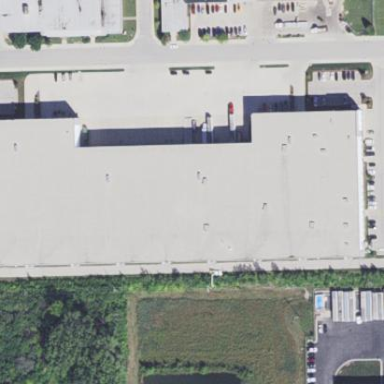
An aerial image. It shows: Warehouse building.